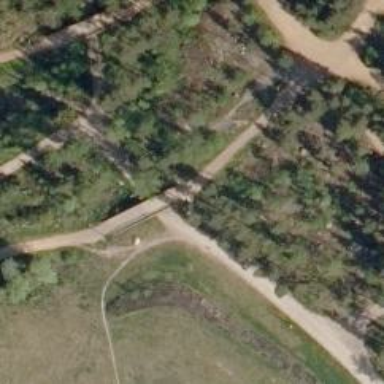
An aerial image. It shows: Footway road with bridge designed for nordic skiing. The skiing route has intermediate difficulty level and is groomed for classic and skating techniques.